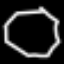
Label: octagon